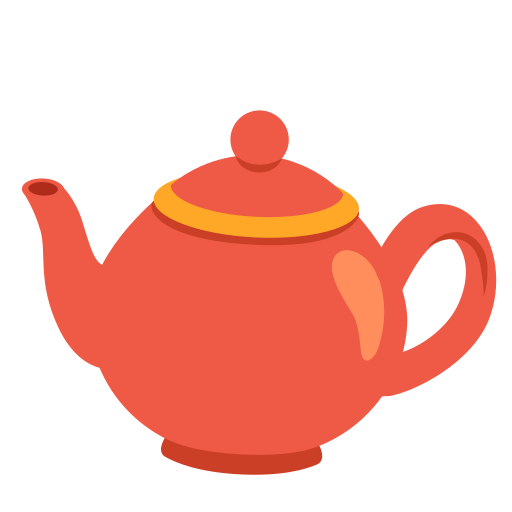
Emoji: 🫖